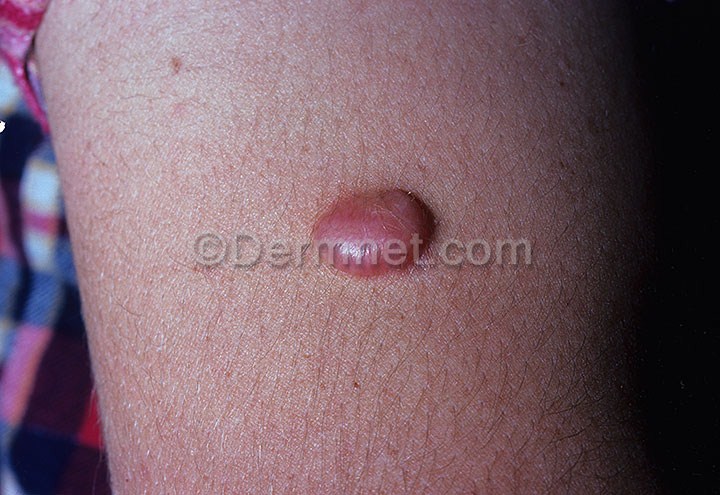
Disease: Seborrheic Keratoses and other Benign Tumors